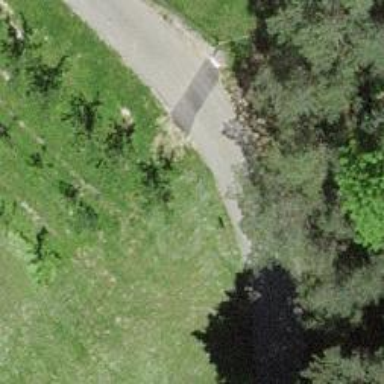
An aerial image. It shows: Unclassified paved road.